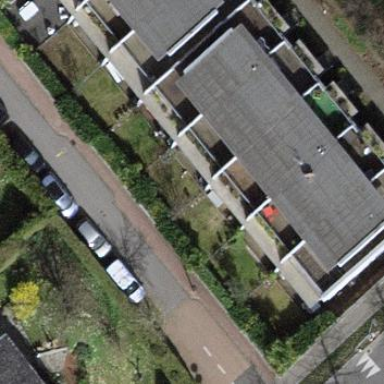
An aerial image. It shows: Garden enclosed by fence.